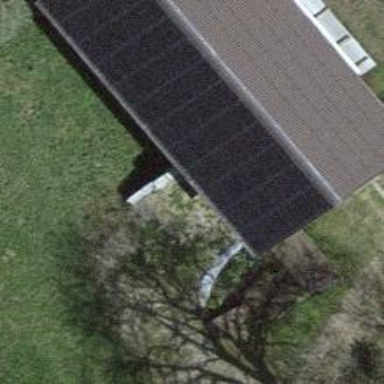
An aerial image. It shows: Solar power generator using photovoltaic panels.